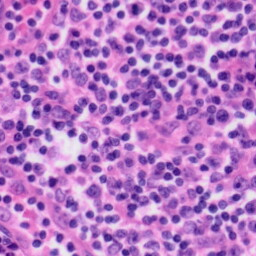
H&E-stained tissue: Tonsil